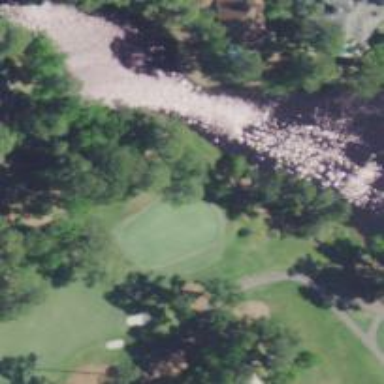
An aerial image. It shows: View of golf hole.